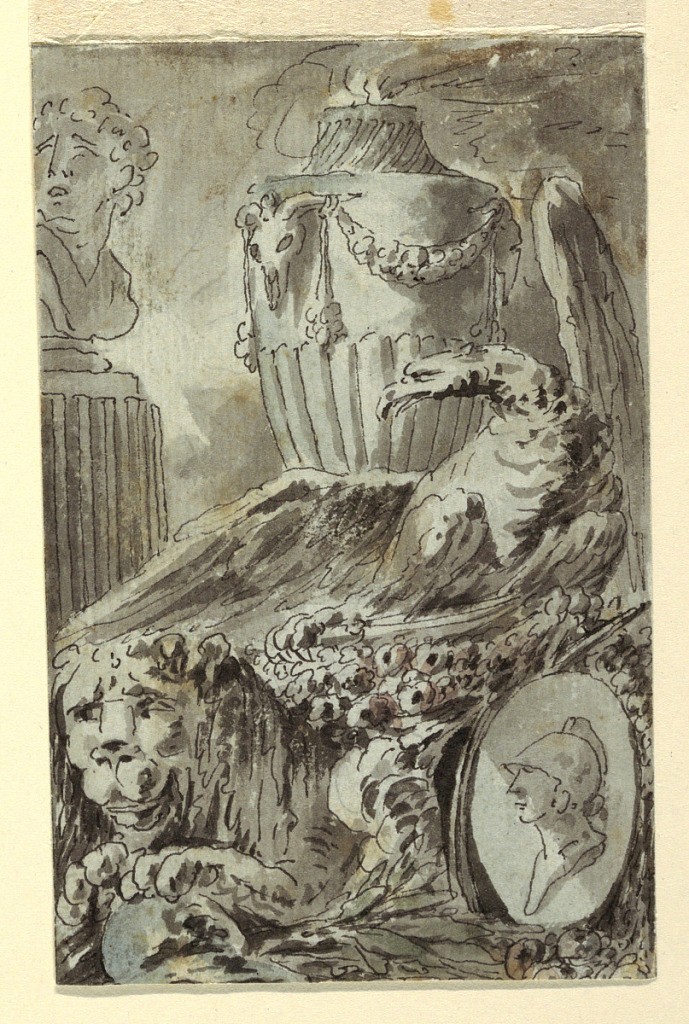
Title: Fantasy of Classical Sculpture
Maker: Jean-Charles Delafosse, French, 1734 – 1789
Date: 1770
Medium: Pen and brush and black ink, wash, black chalk on white laid paper
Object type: Drawing
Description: Classical representations of a lamp, an eagle, a bust, a lion, and a medallion showing a warrior in profile.